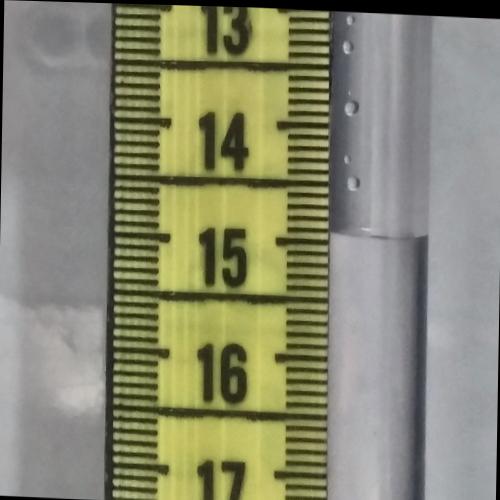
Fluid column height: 14.9 cm